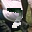
Label: 7